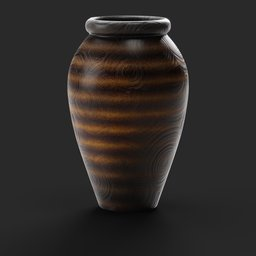
Label: decoration